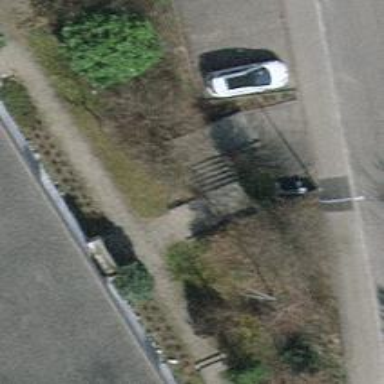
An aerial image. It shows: Road with steps.